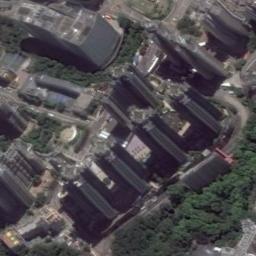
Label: commercial_area